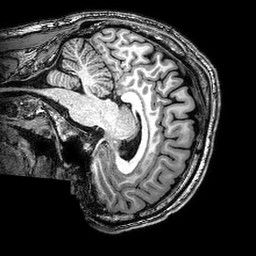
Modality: T1w
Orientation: sagittal
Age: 22
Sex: male
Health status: healthy
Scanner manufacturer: philips
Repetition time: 0.008151 s
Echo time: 0.00372 s